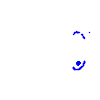
Particle: pion